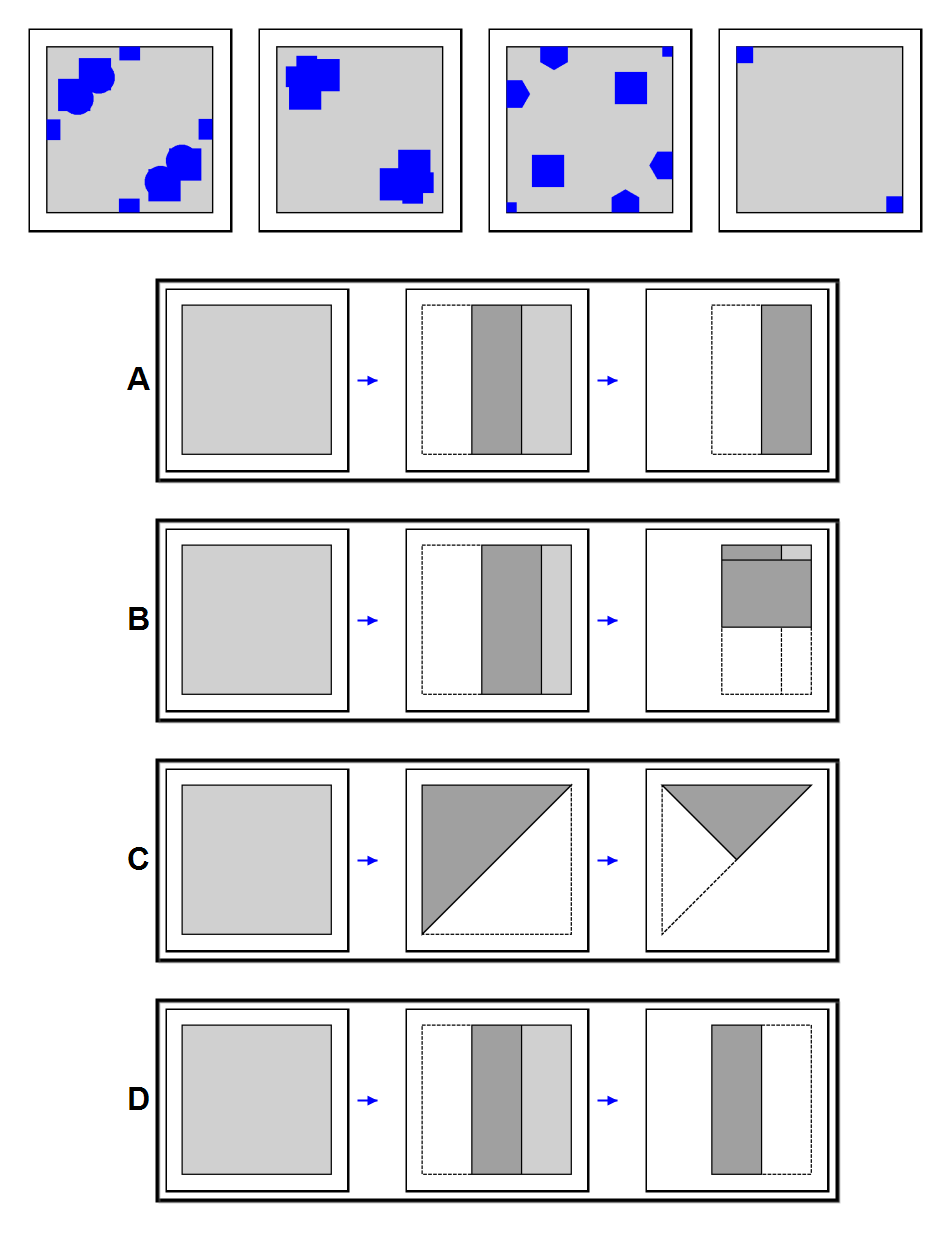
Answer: C